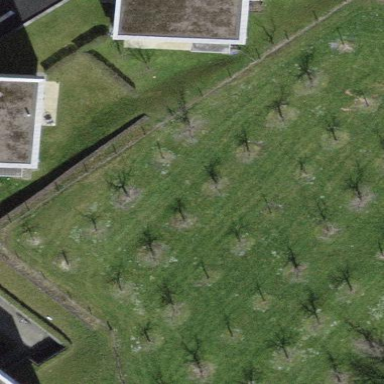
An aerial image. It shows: Orchard.